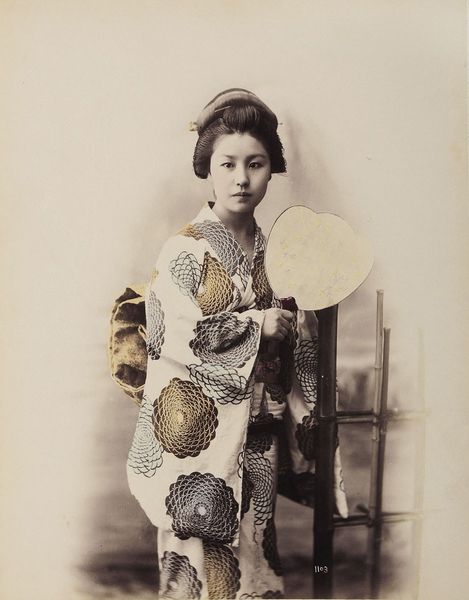
Titel: Geisha mit Fächer
Künstler: Raimund von Stillfried-Rathenitz
Standort: Hamburg
Institution: Museum für Kunst und Gewerbe Hamburg
Schlagwörter: frau, portrait, foto, fotografie, photographie, geisha, photo, tracht, albumin, kimono, lichtbild, handkoloriert, volkstracht, reisefotografie, bildwerke, angewandte und bildende kunst, hessische systematik, porträt, mädchen, schwarzweißpositivverfahren, silbersalzverfahren, schwarzweißfotografie, porträtfotografie, porträtphotographie, reisephotographie, albuminpapier, handkolorierung, fächer